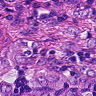
Metastatic tissue present: yes